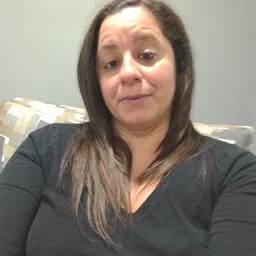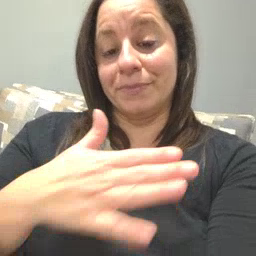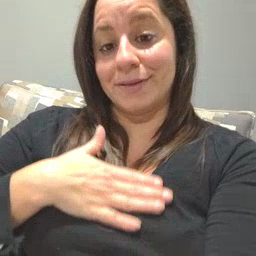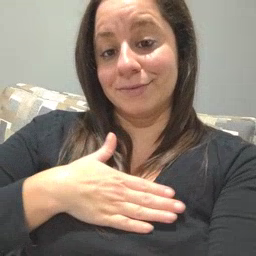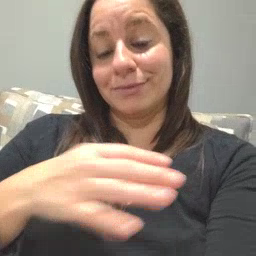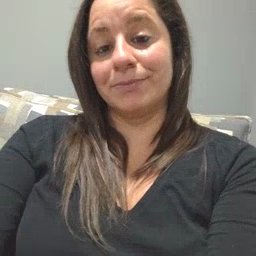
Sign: please